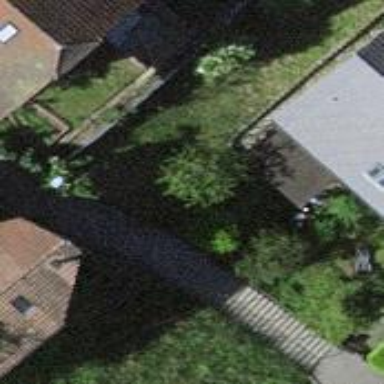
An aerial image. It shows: Set of concrete steps.